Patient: sex M, age 72
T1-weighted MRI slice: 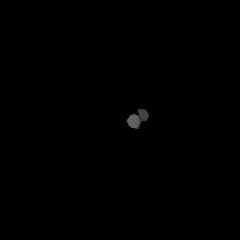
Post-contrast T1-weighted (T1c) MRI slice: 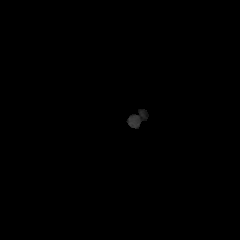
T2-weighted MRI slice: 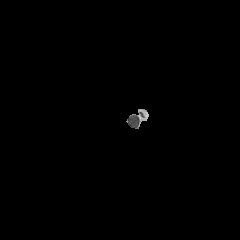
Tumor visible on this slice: no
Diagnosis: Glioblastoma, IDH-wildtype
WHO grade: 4